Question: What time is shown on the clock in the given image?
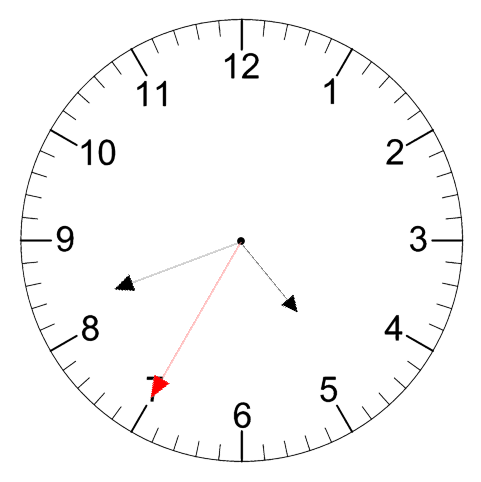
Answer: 04:41:35